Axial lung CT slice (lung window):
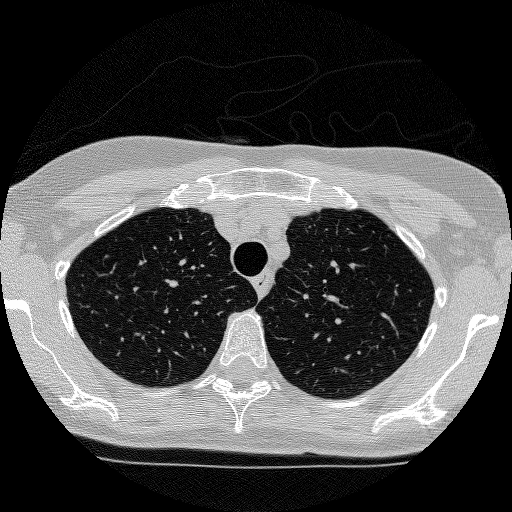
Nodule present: no